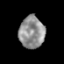
Tissue: prostate
Cell type: T cells
Senescence score: 0.2823
Nuclear area (px): 799
Mean DAPI intensity: 144.578